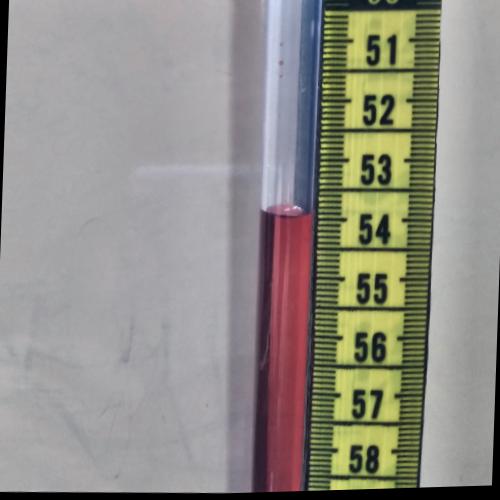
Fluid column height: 53.9 cm